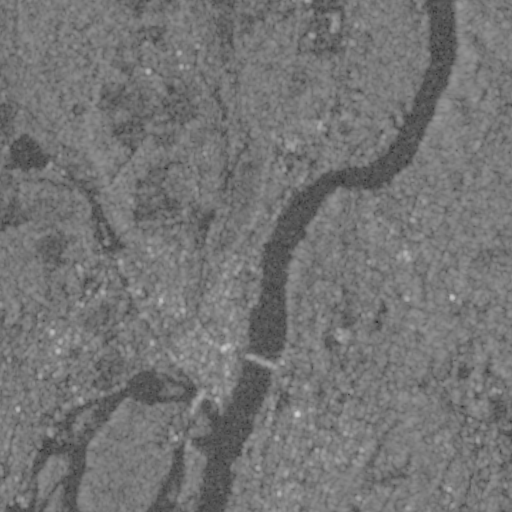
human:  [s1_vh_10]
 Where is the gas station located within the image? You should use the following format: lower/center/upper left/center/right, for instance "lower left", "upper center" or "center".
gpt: The gas station is located in the lower center of the image.
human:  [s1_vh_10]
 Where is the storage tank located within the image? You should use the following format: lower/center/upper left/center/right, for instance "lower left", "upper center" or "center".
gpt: The storage tank is located in the upper left of the image.
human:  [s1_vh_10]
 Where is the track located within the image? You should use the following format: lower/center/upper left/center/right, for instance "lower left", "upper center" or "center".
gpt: The track is located in the upper left of the image.
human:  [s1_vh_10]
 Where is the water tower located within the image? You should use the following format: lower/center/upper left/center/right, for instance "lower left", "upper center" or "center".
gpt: The water tower is located in the lower right of the image.
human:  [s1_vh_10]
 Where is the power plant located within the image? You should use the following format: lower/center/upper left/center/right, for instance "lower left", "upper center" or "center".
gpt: There is no power plant in the image.

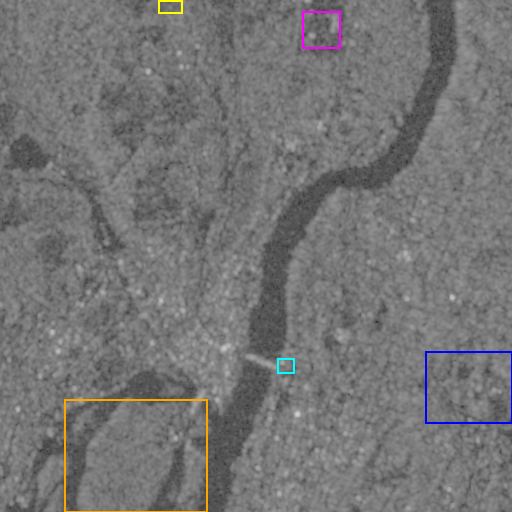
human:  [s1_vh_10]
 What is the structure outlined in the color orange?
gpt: The structure outlined in orange is a park.
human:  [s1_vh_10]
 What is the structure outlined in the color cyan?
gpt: The structure outlined in cyan is a parking lot.
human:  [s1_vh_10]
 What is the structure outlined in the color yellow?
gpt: The structure outlined in yellow is a track.
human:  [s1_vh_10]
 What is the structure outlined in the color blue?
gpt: The structure outlined in blue is a wastewater plant.
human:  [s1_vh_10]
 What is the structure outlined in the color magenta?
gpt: The structure outlined in magenta is a building.
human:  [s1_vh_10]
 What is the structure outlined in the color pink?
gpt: There is no pink outline.